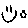
Label: smiley face